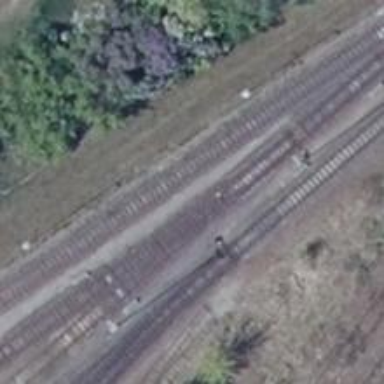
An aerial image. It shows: Railway switch.